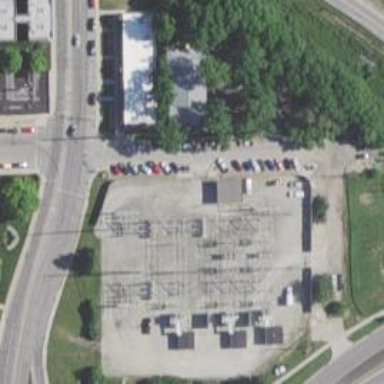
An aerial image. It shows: Switch for power supply.